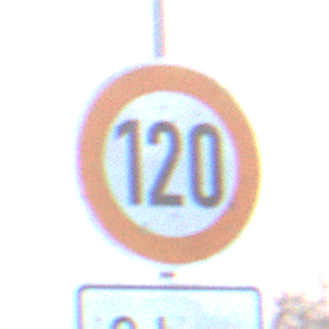
Verkehrszeichen: Geschwindigkeit120
Zusatzzeichen unten: Entfernungsangaben2
Umgebung: Outdoor, Nature
Tageszeit: SunriseSunset
Wetter: Clear
Licht: Natural
Jahreszeit: NotSpecified
Kontrast: LowContrast